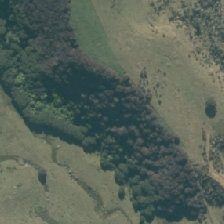
Land cover: manuka_kanuka